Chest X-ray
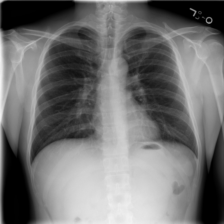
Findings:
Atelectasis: negative
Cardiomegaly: negative
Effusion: negative
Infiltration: negative
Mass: negative
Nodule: negative
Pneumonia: negative
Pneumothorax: negative
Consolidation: negative
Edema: negative
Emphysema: negative
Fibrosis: negative
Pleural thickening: negative
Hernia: negative